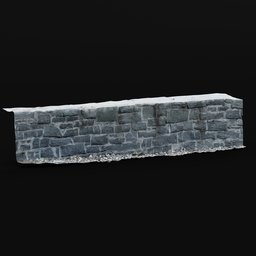
Label: architecture